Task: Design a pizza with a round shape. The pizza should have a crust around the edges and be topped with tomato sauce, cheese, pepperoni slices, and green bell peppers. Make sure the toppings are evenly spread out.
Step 389:
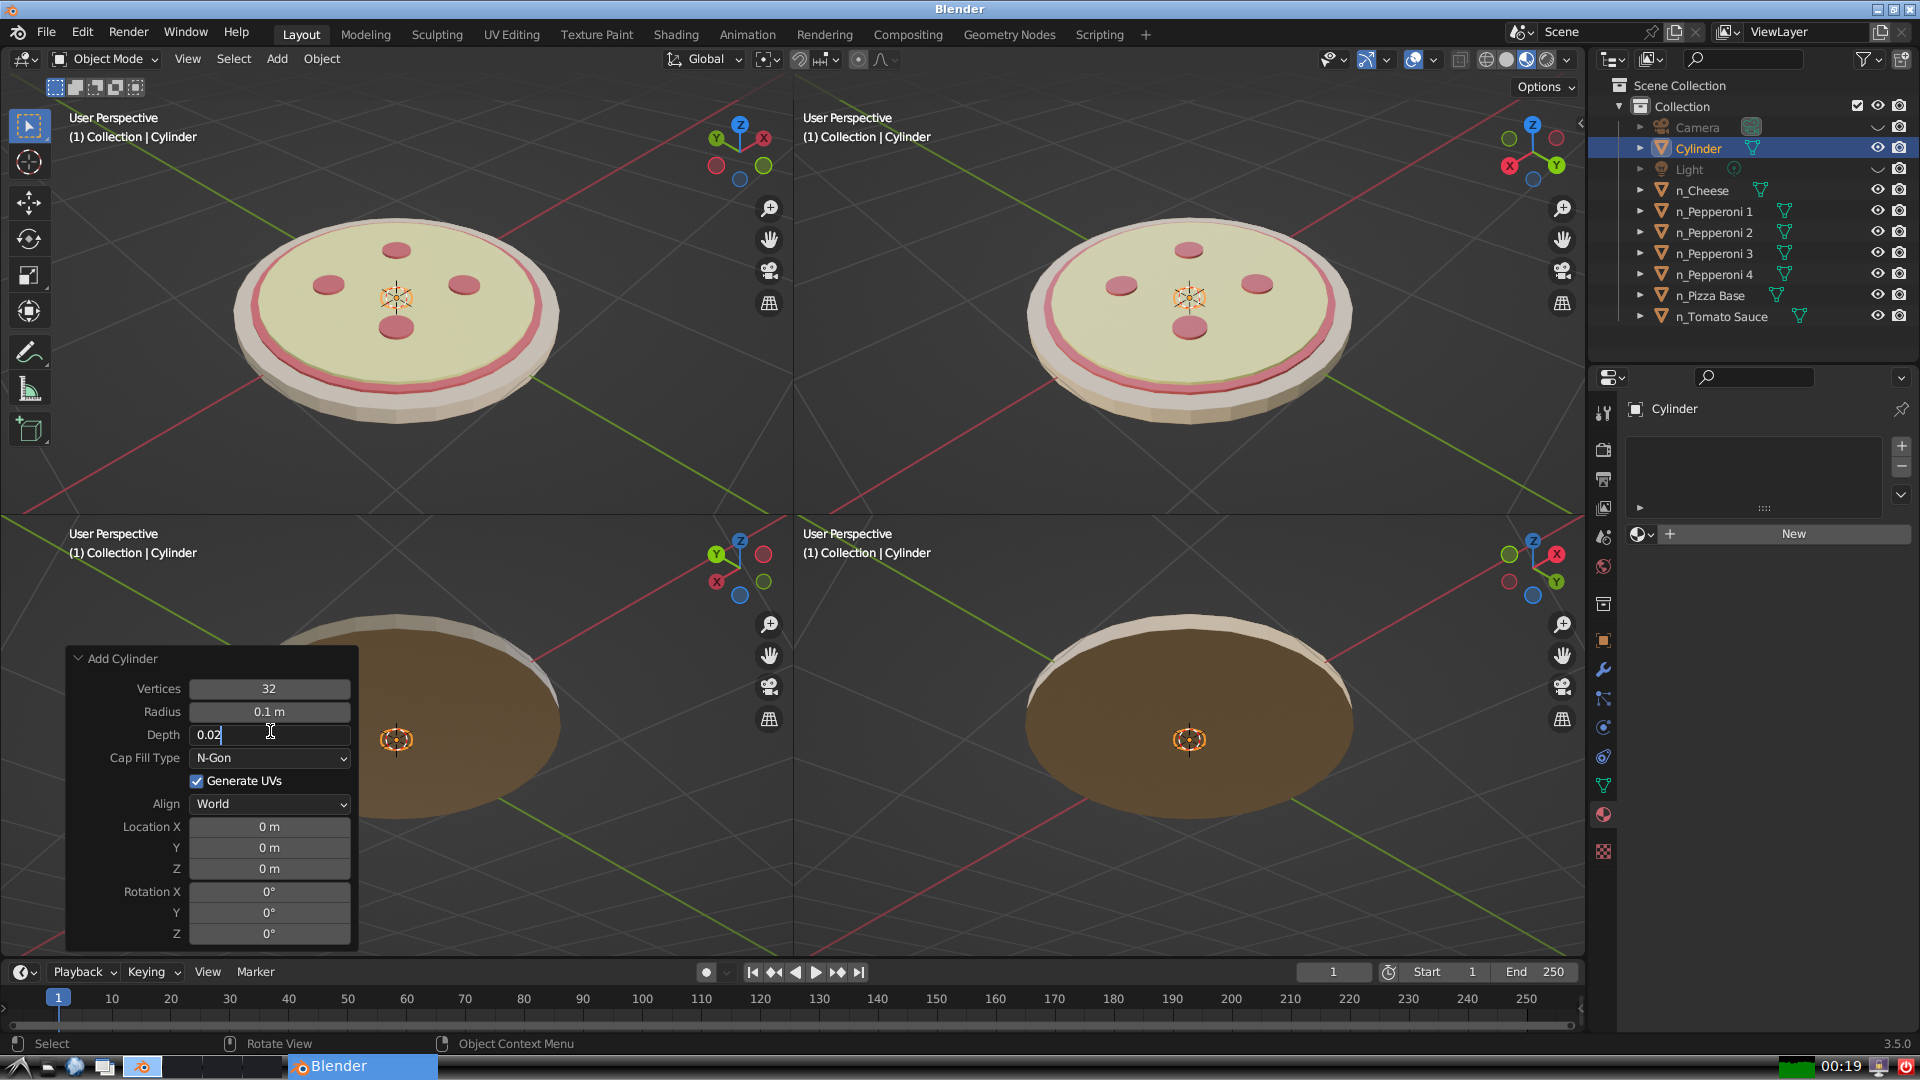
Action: {"key_press": ['Return']}